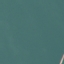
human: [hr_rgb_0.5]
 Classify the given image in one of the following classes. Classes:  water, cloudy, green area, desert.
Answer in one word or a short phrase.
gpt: water